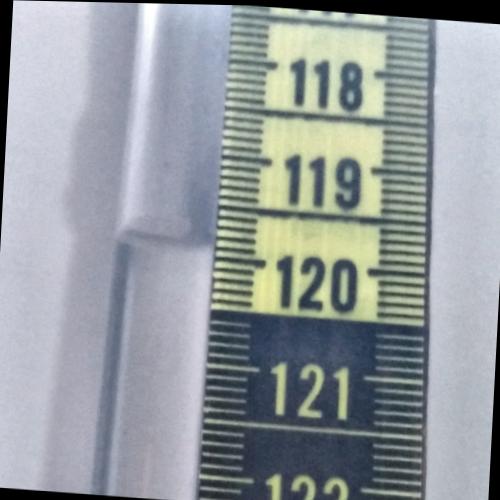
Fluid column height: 119.9 cm